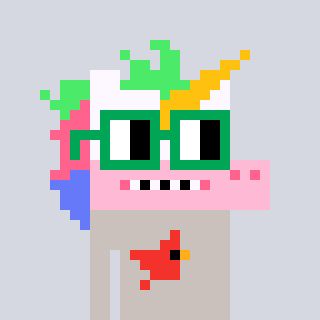
a pixel art character with square green glasses, a unicorn-shaped head and a foggrey-colored body on a cool background